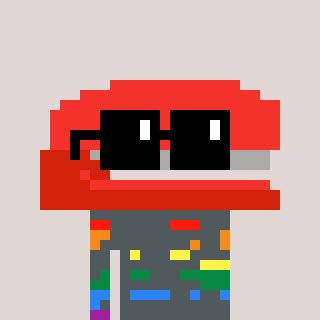
a pixel art character with square black sunglasses, a stapler-shaped head and a redpinkish-colored body on a warm background